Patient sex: F
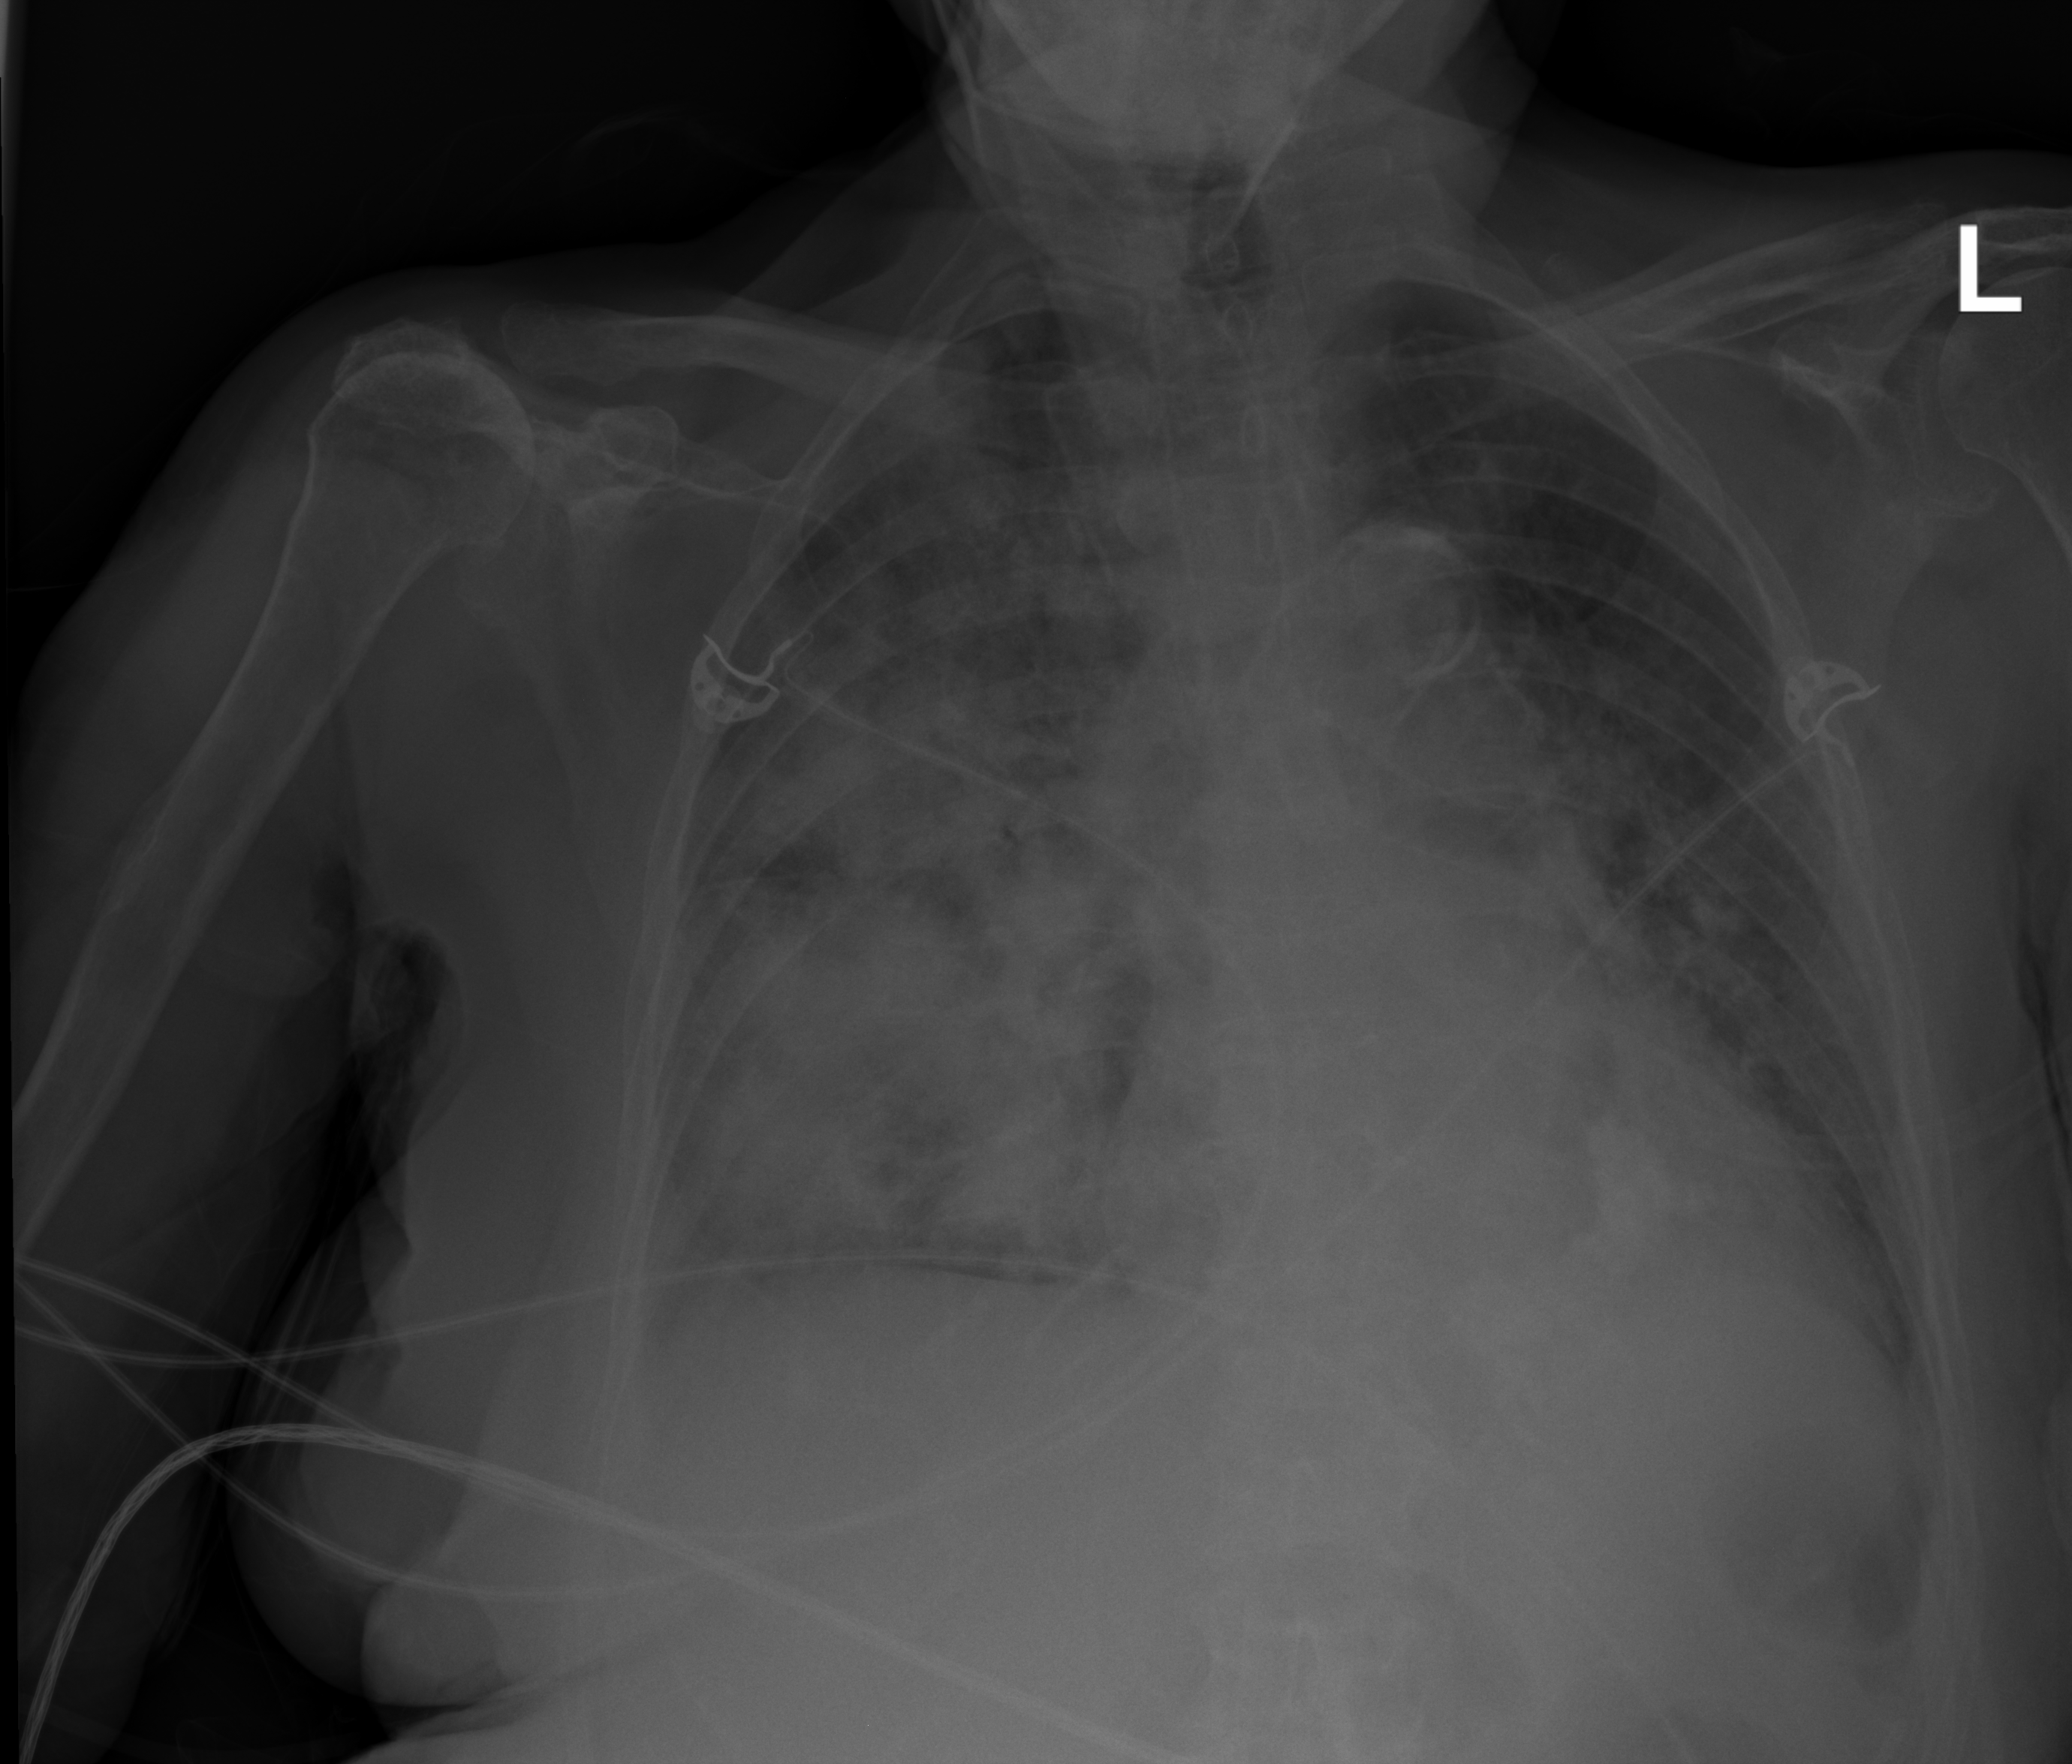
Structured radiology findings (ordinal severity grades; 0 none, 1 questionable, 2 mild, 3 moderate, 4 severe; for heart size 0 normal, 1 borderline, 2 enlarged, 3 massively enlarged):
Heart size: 1
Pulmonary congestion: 0
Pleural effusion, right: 2
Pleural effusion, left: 2
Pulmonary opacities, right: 4
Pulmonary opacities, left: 3
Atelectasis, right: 3
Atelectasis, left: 2